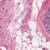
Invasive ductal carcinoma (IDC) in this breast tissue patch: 0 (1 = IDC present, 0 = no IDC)